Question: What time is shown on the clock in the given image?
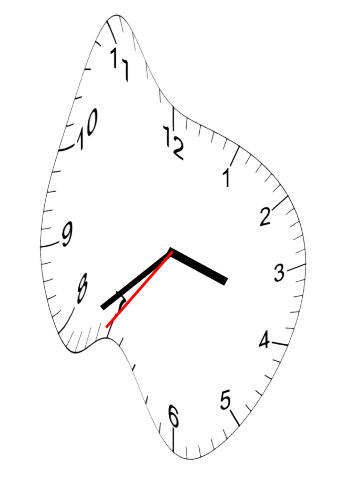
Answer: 03:38:36